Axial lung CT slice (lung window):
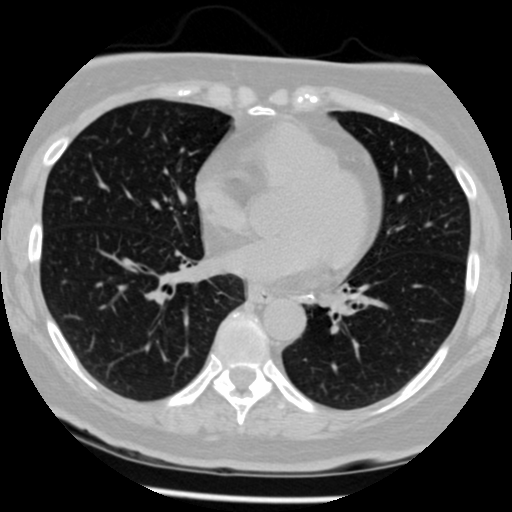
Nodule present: no